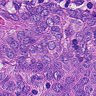
Metastatic tissue present: yes